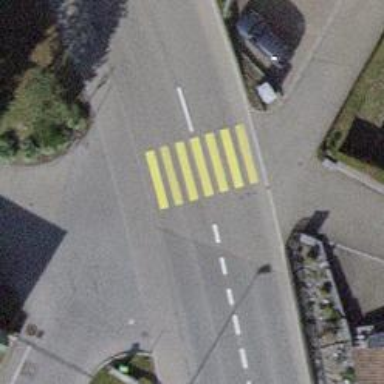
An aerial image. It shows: Uncontrolled crossing on the road.